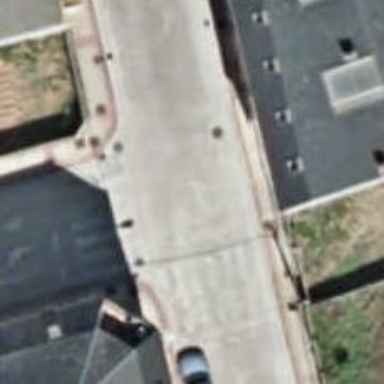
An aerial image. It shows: Residential road paved with concrete.